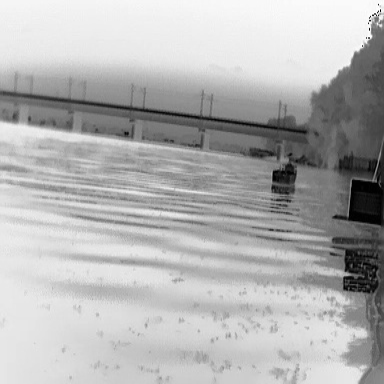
There is a liner in the infrared image.